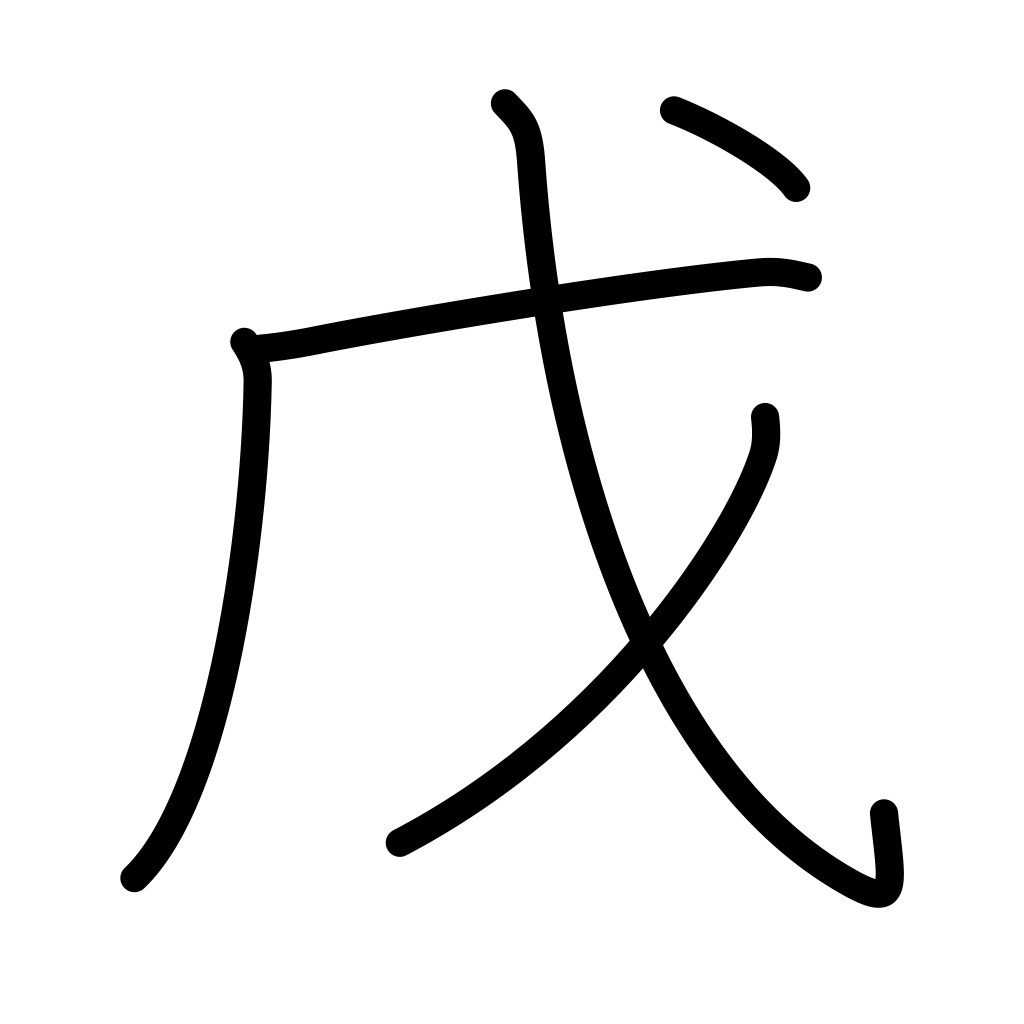
Meaning: 5th calendar sign